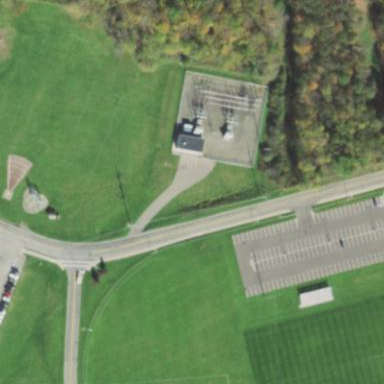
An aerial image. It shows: Power substation surrounded by fence.